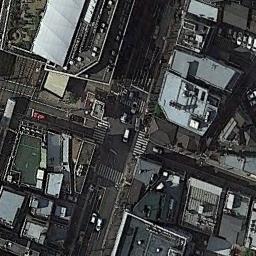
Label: intersection